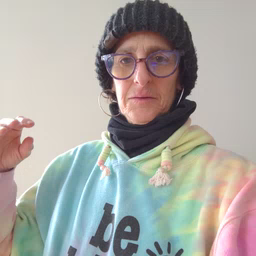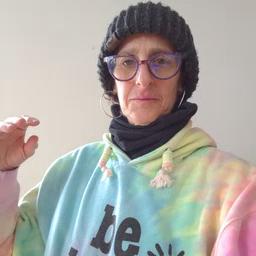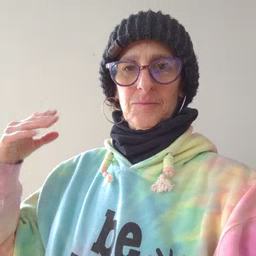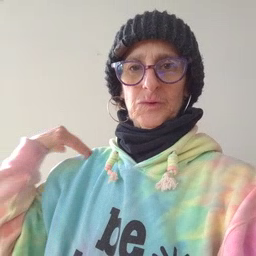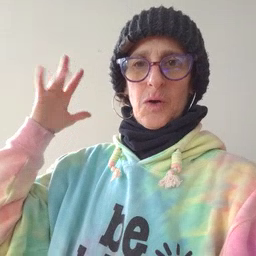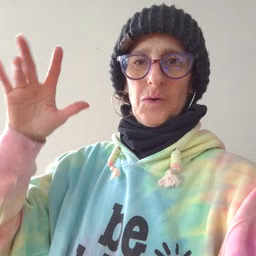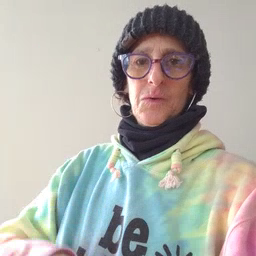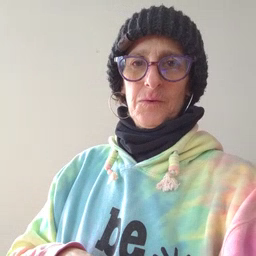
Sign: snow